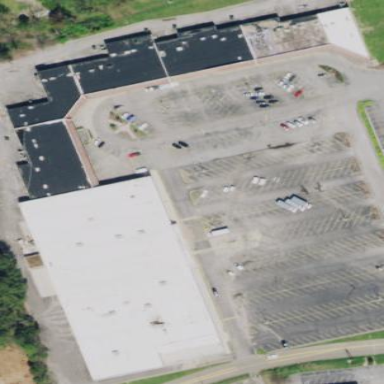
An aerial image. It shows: Retail building.